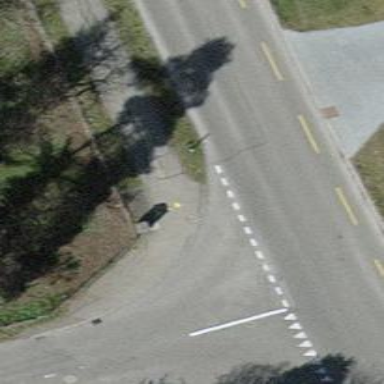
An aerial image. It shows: Road with "give way" sign.